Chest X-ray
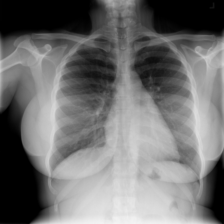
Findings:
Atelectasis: negative
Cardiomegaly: negative
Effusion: negative
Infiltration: negative
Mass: negative
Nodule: negative
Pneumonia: negative
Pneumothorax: negative
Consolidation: negative
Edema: negative
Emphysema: negative
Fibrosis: negative
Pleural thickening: negative
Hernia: negative